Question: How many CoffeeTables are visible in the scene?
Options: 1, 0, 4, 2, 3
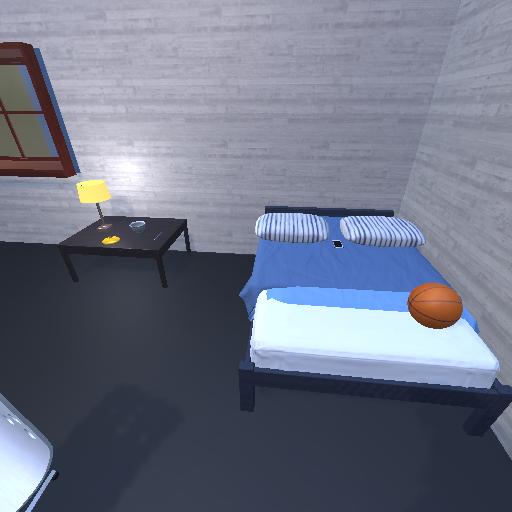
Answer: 1